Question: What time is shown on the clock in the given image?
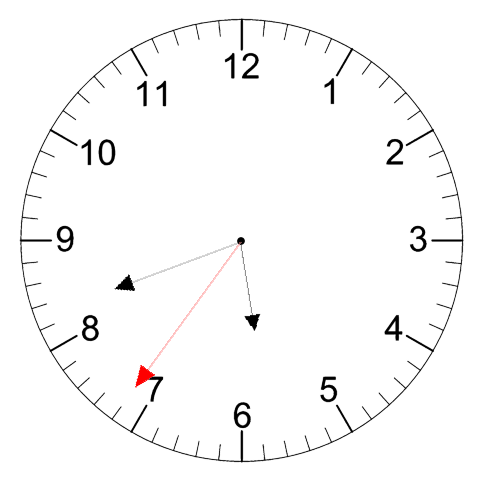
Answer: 05:41:36